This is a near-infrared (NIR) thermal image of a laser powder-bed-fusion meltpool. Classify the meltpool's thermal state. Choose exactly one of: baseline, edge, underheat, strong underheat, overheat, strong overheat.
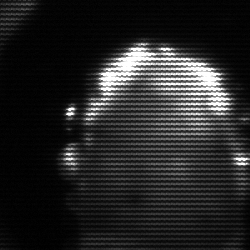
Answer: baseline